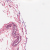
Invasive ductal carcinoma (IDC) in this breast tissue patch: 0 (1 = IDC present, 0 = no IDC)